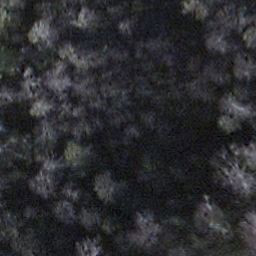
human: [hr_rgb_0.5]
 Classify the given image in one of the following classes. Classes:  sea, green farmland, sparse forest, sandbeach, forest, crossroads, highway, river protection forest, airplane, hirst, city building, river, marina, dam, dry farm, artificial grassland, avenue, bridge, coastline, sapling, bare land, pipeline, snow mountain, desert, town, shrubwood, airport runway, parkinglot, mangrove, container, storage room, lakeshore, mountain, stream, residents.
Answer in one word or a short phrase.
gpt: shrubwood